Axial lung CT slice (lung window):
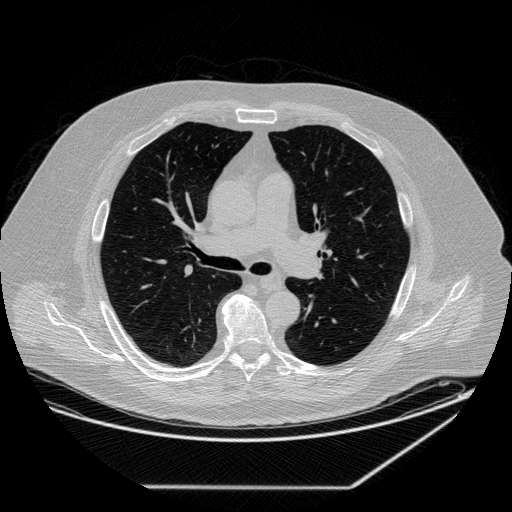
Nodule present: no